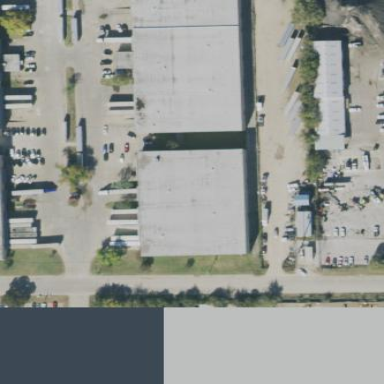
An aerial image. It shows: Warehouse.